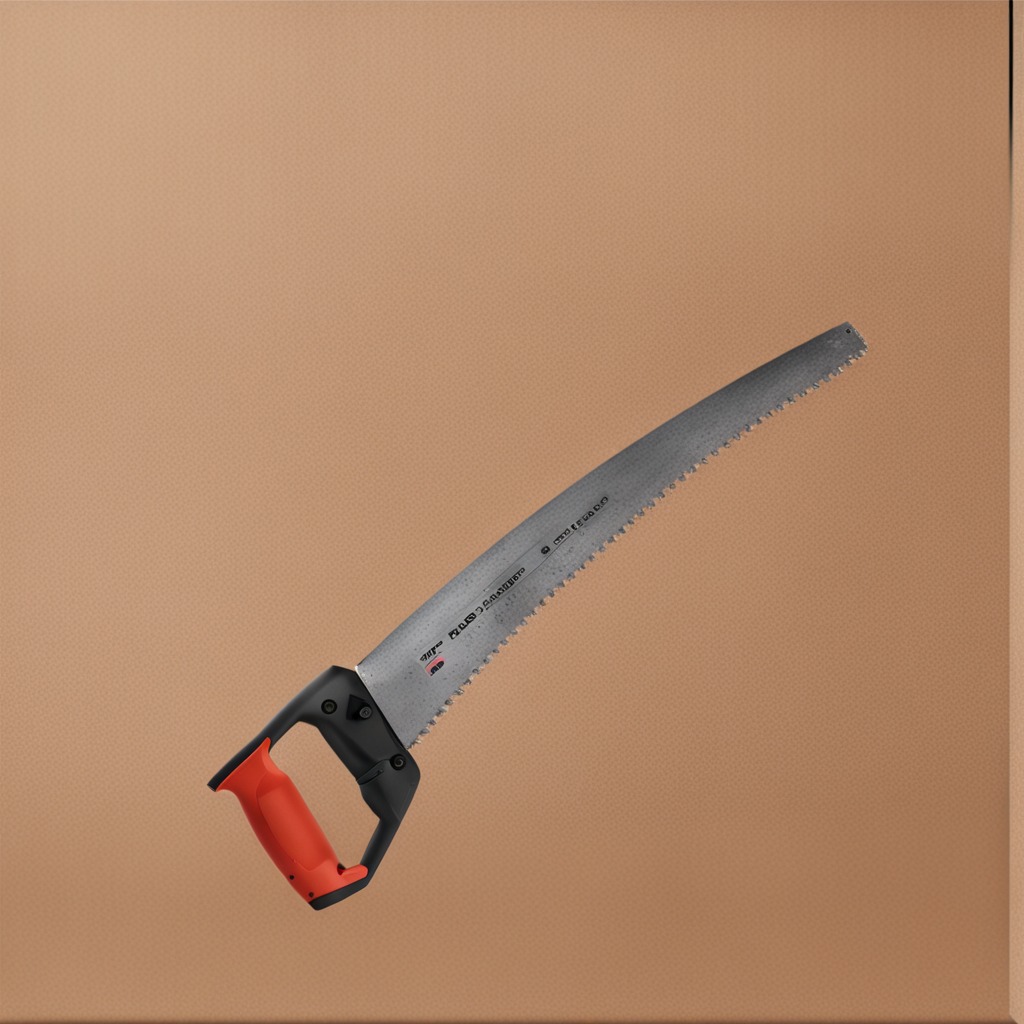
A handheld metal saw is lying on the cardboard box surface.